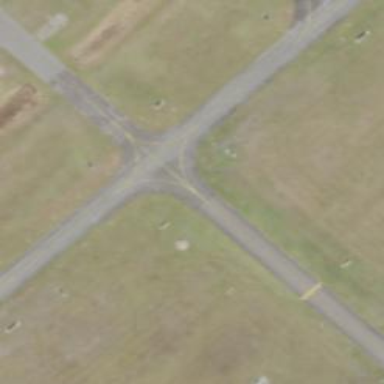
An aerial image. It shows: Image of taxiway at airport.